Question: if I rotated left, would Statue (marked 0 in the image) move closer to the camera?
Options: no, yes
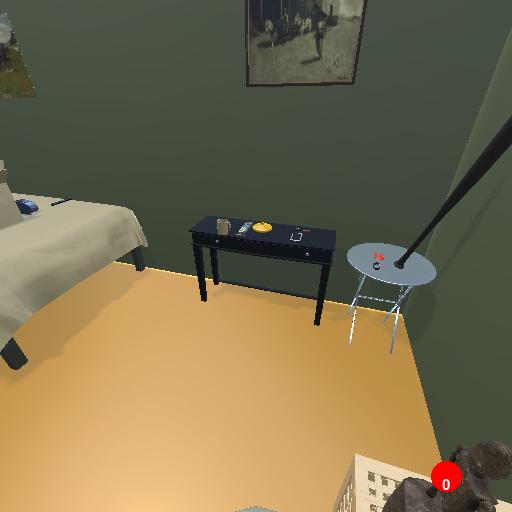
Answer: no